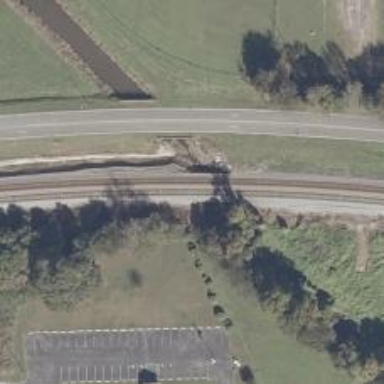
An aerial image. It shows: Railway bridge over siding rail track.